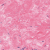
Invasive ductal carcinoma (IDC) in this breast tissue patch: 0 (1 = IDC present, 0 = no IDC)